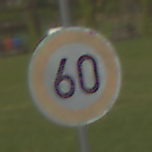
Verkehrszeichen: Geschwindigkeit60
Umgebung: Outdoor, Suburban
Tageszeit: MorningAfternoon
Wetter: PartlyCloudy
Licht: Natural
Jahreszeit: NotSpecified
Kontrast: HighContrast